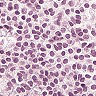
Metastatic tissue present: no